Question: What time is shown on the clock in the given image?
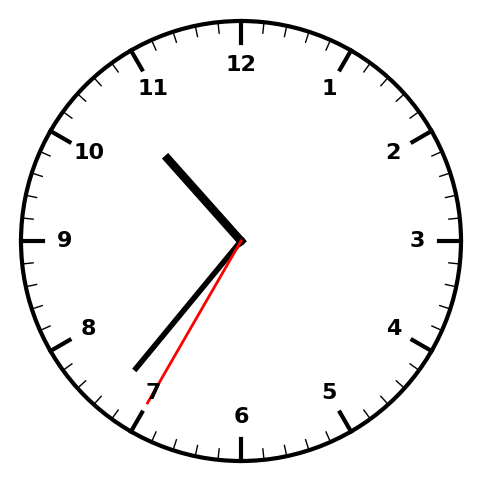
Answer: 10:36:35